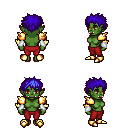
a pixel art fantasy rpg character, female body template, orc, green skin, gold arm armor, red pants, blue bedhead hairstyle, white cloth bracers, gold boots, four views (front, back, left, right), 2x2 character sprite sheet, small pixel art, hard edges, no anti-aliasing